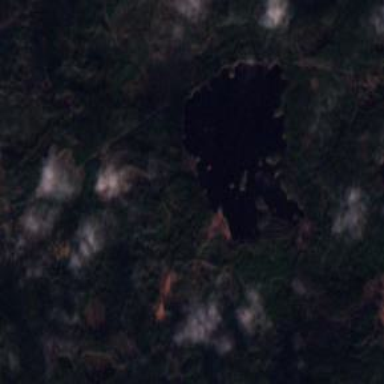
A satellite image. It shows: Serene lake surrounded by nature.